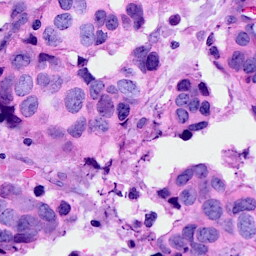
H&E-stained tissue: Breast